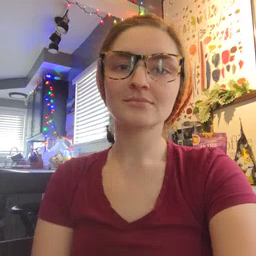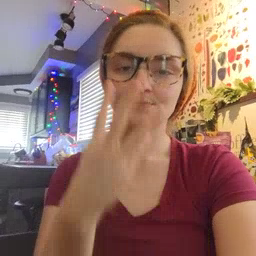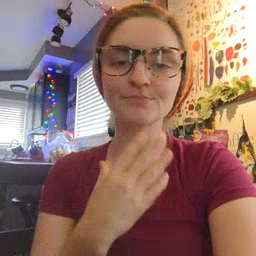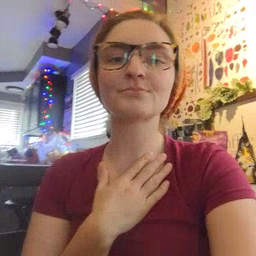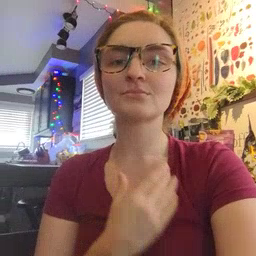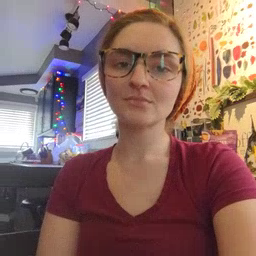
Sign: nap